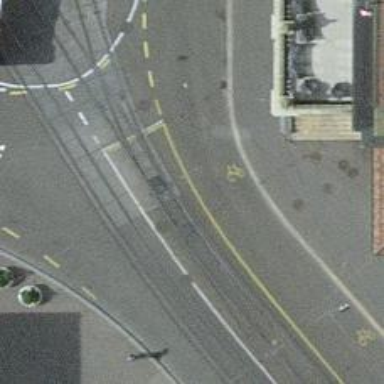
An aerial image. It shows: Tram railway with one track. The railway is electrified with contact lines.